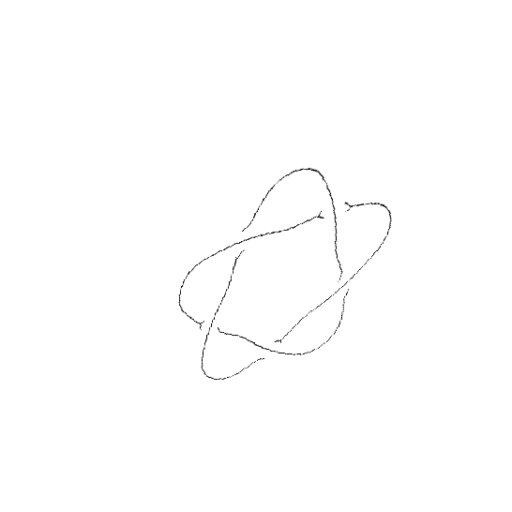
Crossing number: 5